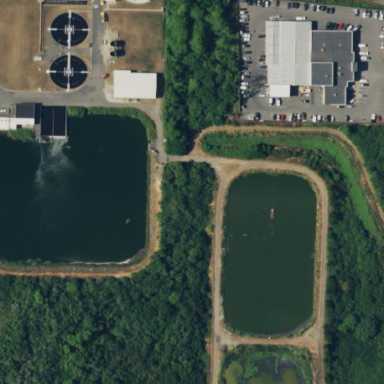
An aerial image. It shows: Wastewater plant.